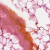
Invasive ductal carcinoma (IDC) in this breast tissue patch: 0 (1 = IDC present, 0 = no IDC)